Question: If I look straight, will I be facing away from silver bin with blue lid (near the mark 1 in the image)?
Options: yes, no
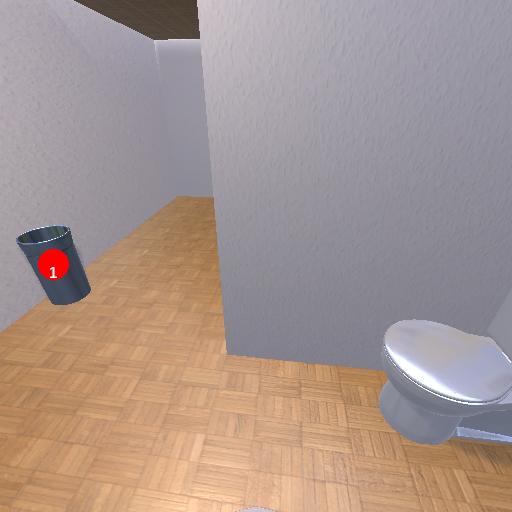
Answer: yes